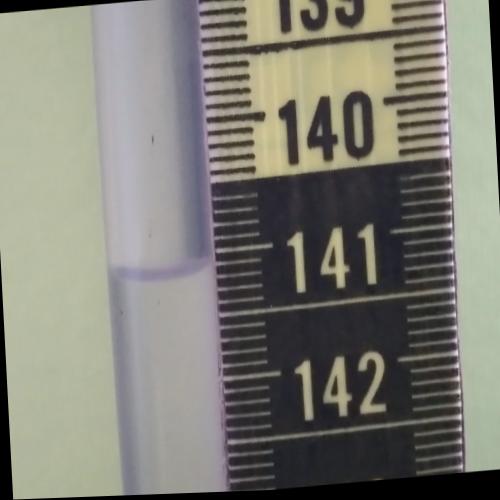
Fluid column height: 141.1 cm